Field crop: tomato
Growth stage: 1
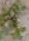
Species: portulaca